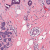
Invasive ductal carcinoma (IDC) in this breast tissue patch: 1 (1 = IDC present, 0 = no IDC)